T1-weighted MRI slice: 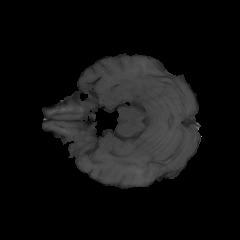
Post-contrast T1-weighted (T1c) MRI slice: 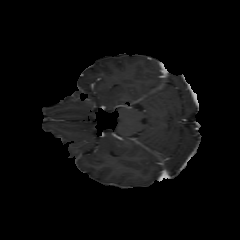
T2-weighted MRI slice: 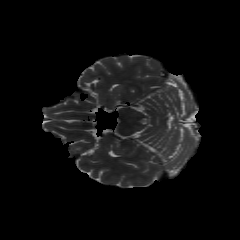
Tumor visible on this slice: no